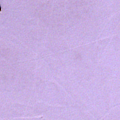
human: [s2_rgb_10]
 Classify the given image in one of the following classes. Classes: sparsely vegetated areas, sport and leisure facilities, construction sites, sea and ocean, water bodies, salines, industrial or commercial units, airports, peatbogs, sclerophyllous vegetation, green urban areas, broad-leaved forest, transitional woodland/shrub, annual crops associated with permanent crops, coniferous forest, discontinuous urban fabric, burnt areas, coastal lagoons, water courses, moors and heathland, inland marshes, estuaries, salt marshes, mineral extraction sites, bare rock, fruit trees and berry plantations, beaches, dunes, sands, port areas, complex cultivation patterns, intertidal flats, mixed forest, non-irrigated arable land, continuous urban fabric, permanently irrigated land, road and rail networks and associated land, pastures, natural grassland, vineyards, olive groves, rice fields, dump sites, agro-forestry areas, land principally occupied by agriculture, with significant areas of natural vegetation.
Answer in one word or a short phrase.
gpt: water bodies